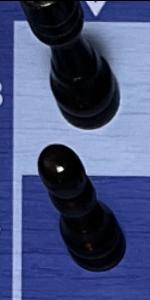
Label: Pawn_Black